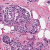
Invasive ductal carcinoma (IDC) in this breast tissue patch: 1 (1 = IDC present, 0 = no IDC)